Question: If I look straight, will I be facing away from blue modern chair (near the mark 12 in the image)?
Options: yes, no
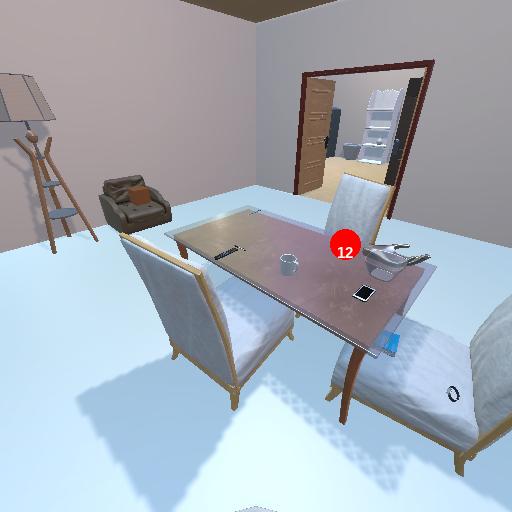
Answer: yes